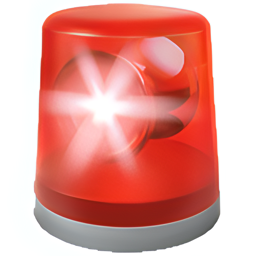
Name: police cars revolving light
Emoji: 🚨
Group: Travel & Places
Sub-group: transport-ground